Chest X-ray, AP view. Patient: 63 years old, sex M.
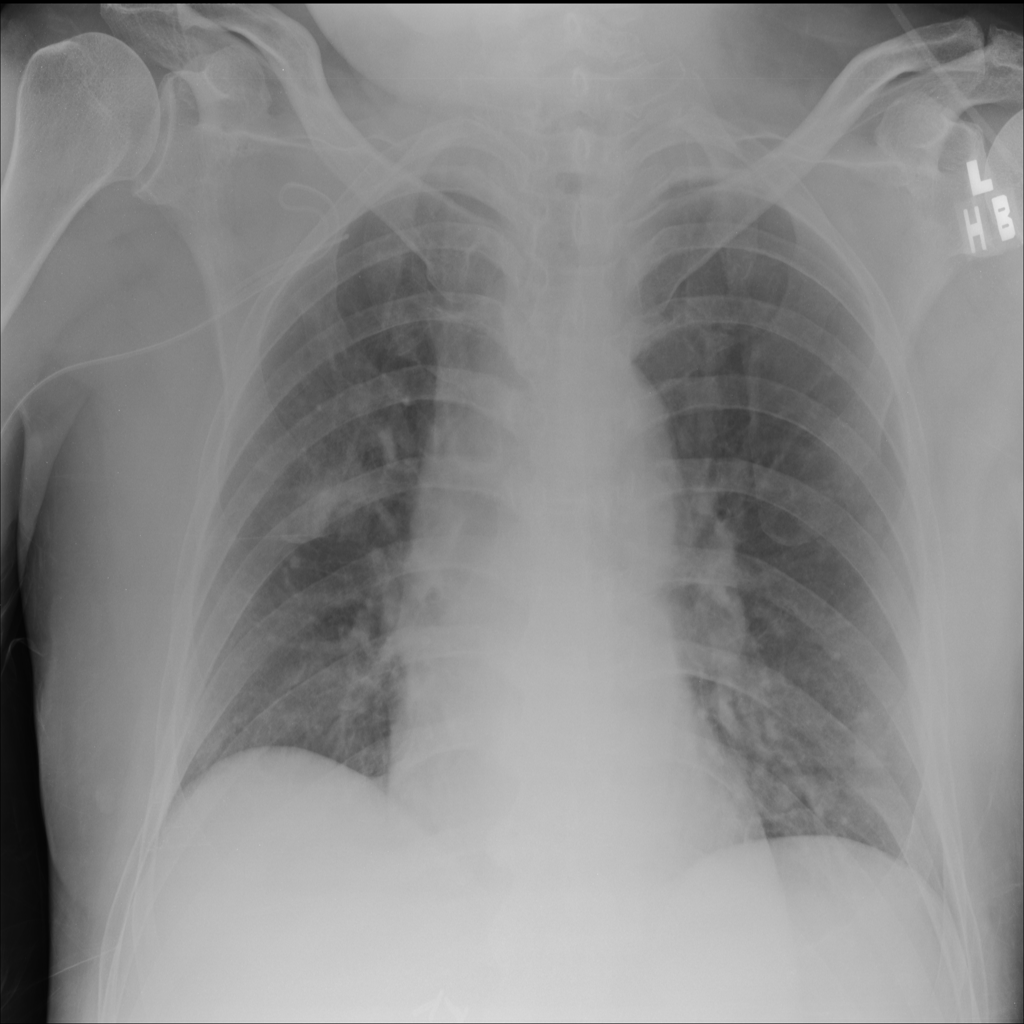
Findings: No Finding